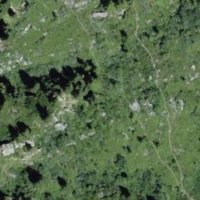
EUNIS habitat code: 26
Species observed at this site:
Rhododendron ferrugineum
Podisma pedestris
Scaeva selenitica
Calopteryx virgo